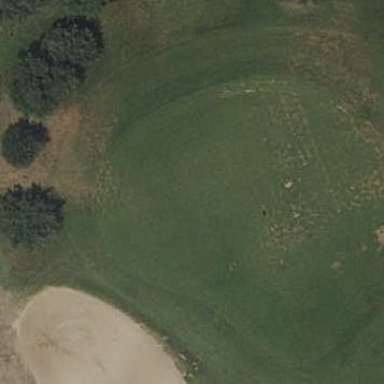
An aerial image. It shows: Golf green.